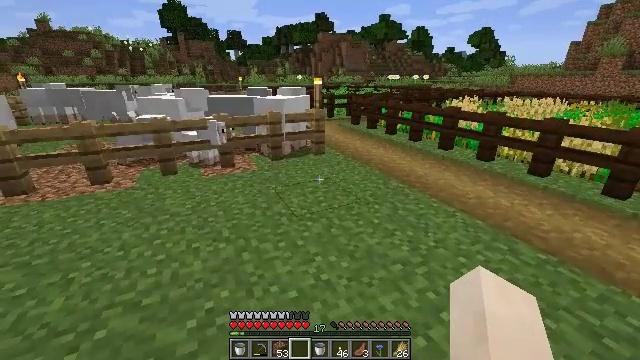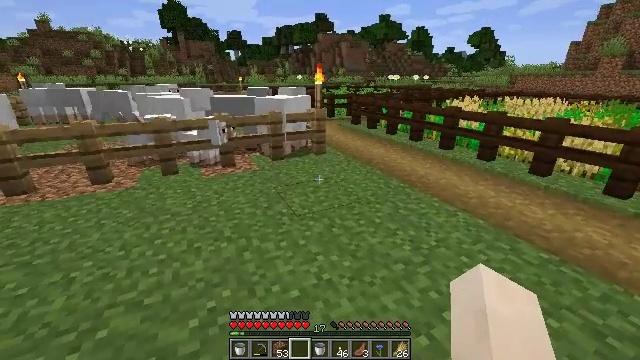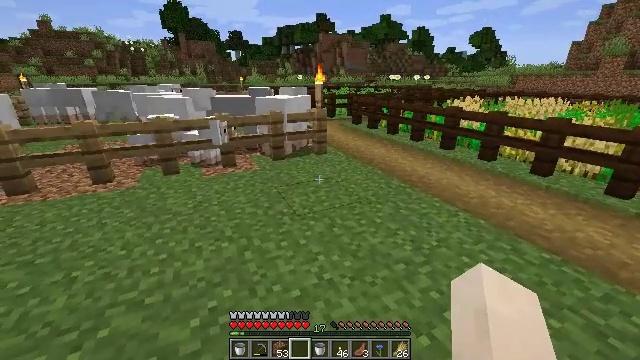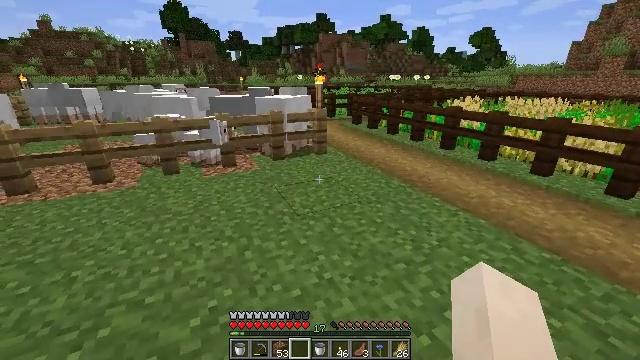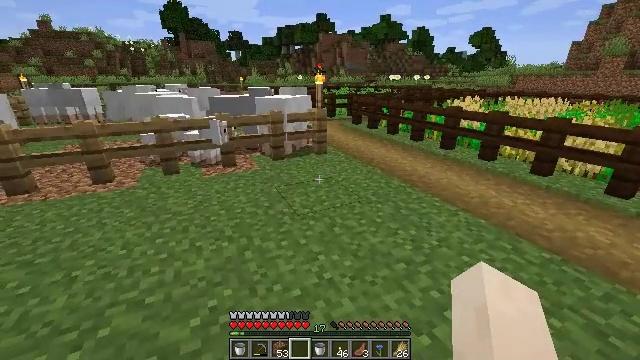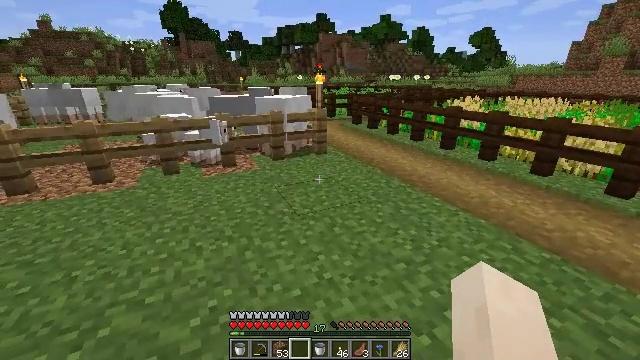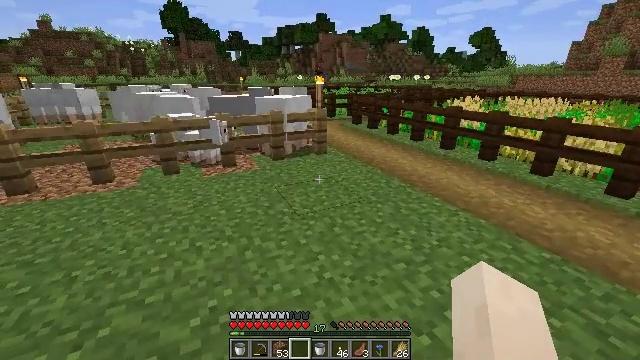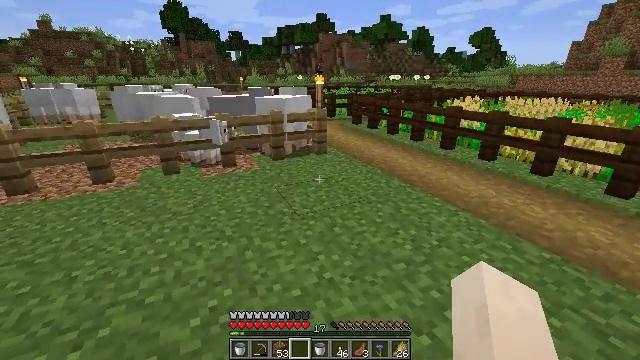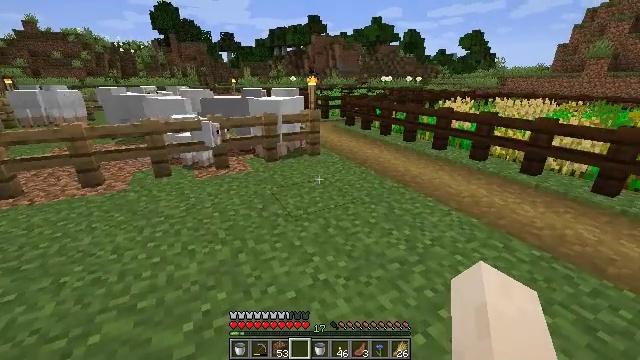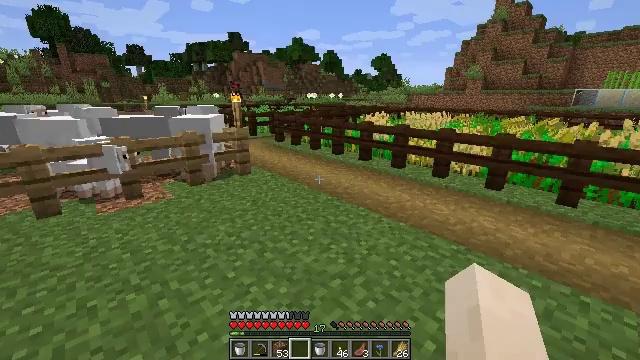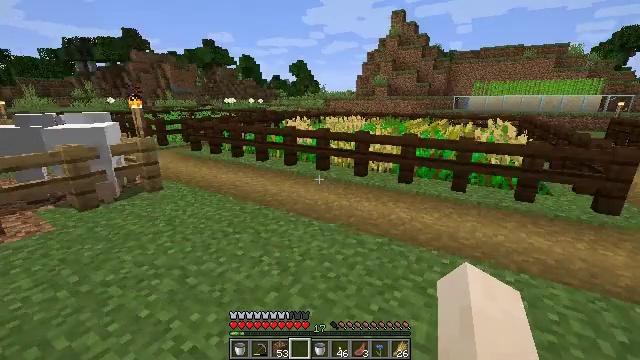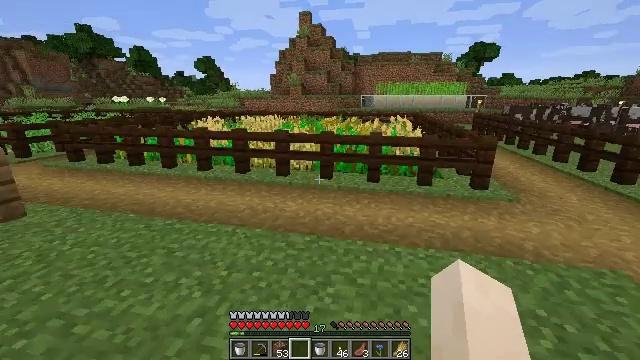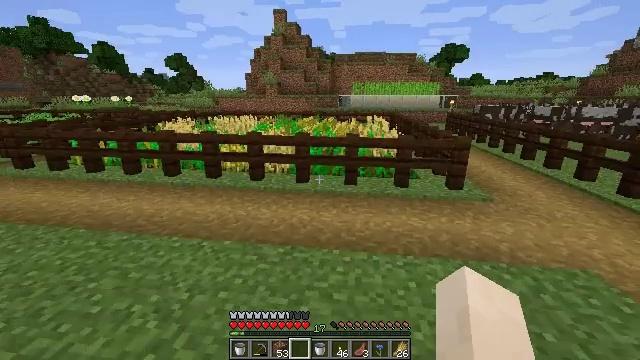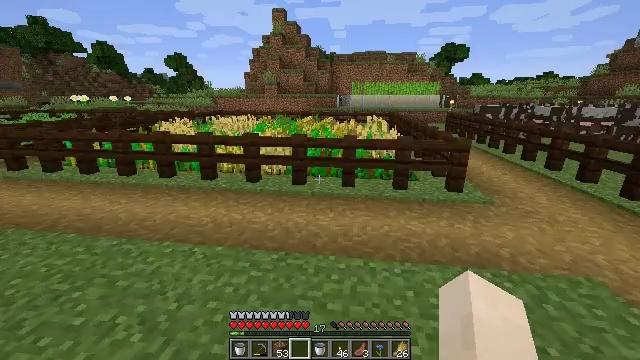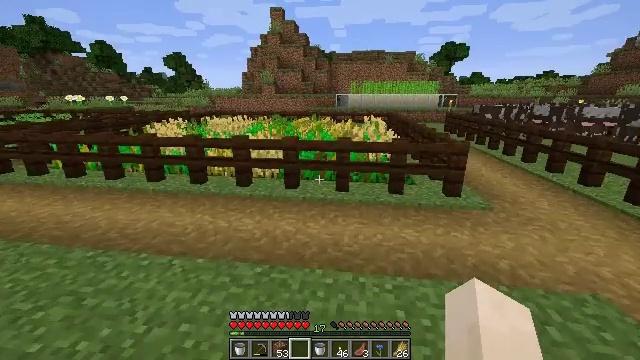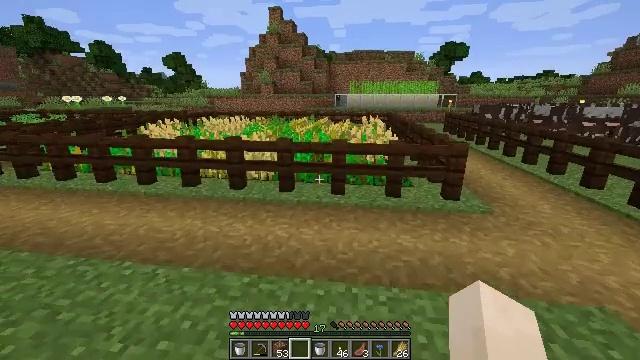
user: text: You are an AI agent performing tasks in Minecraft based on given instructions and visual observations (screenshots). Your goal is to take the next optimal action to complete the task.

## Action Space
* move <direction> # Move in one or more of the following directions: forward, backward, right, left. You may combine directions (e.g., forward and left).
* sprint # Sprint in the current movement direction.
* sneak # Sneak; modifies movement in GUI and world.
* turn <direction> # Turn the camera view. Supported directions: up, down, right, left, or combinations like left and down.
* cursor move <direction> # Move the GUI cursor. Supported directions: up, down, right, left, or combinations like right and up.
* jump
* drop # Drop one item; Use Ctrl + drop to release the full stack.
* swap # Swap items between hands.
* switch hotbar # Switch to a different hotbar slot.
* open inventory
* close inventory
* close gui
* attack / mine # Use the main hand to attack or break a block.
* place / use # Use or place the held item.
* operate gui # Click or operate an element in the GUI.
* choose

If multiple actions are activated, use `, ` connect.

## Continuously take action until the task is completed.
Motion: motion action
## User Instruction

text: Harvest the oxeye daisy.
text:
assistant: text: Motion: no_op
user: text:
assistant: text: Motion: no_op
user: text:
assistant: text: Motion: no_op
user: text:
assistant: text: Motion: no_op
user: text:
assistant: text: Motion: no_op
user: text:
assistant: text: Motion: no_op
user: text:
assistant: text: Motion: no_op
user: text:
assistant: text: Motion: turn right
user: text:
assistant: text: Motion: move forward, turn right and up
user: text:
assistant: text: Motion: move forward, turn right and up
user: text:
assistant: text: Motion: move forward and move right, turn right
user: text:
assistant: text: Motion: move forward and move right, turn right
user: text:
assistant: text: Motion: move forward and move right
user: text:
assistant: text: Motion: move forward and move right
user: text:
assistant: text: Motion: move forward
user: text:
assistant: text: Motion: move forward
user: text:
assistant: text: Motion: move forward
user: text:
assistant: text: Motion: move forward
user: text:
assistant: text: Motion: move forward and move right
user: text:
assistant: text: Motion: move forward and move right, turn right
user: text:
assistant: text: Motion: move forward and move right
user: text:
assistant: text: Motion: move forward and move right
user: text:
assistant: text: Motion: move forward and move right
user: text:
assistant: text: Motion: move forward and move right
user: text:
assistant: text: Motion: move forward and move right
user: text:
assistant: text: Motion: move forward and move right
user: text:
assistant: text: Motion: move forward and move right, turn right
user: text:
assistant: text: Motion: move forward and move right
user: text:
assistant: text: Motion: move forward and move right
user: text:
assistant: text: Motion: move forward and move right